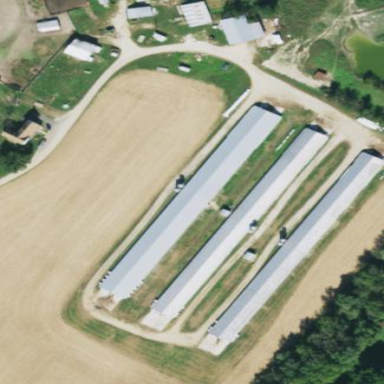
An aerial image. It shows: Farm auxiliary building.